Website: macys
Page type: customer-info-address
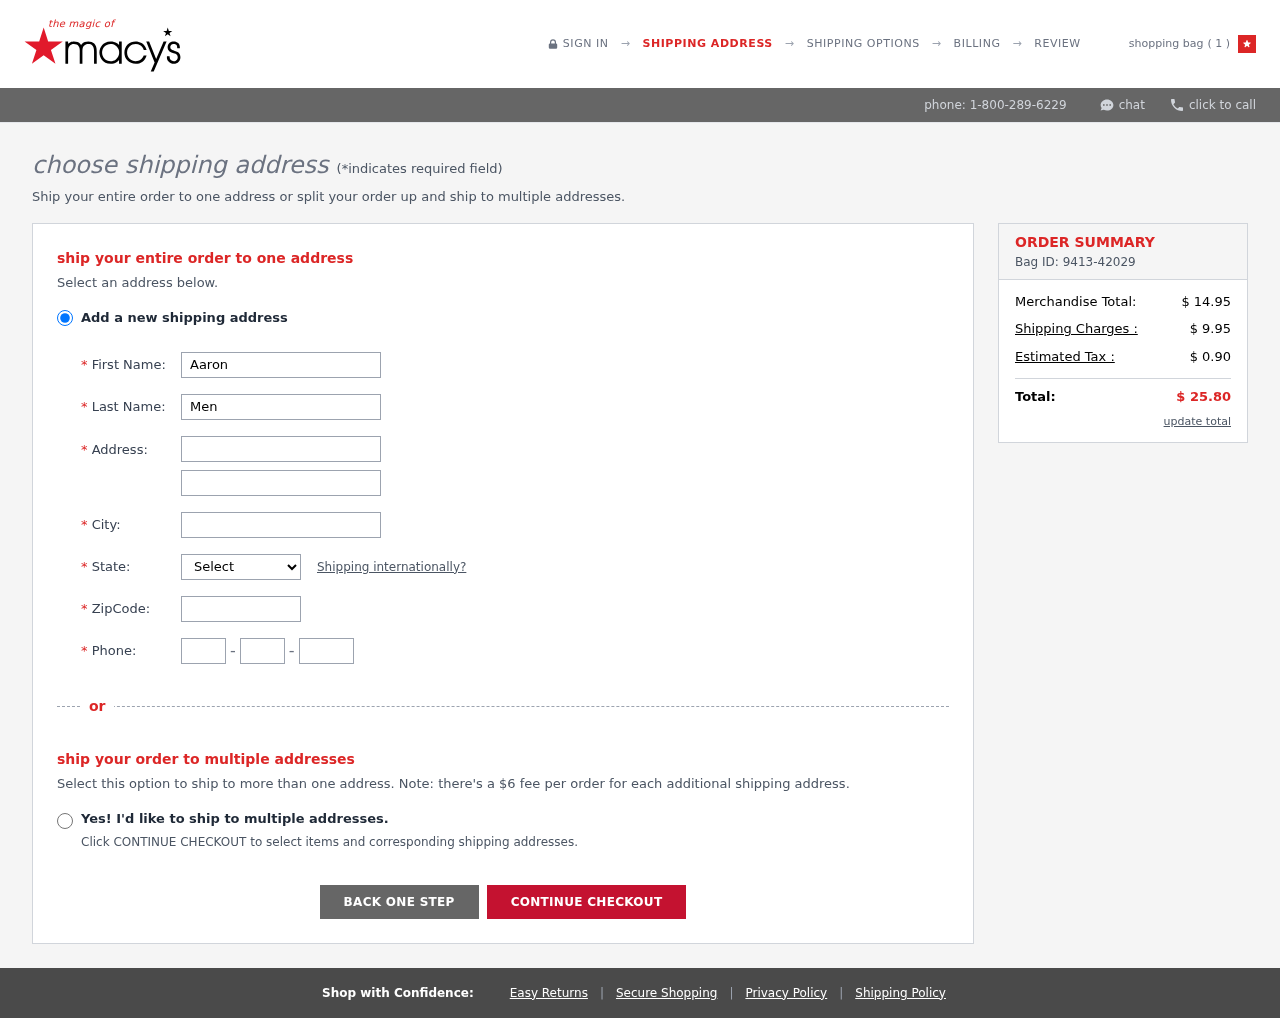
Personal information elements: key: PII_CITY
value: Weissport
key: PII_FIRSTNAME
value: Aaron
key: PII_LASTNAME
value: Mendoza
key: PII_PHONE_AREA
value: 693
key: PII_PHONE_PREFIX
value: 695
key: PII_PHONE_SUFFIX
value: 1455
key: PII_POSTCODE
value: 94054
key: PII_STATE_ABBR
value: TX
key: PII_STREET
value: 444 Perry Throughway
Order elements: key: ORDER_NUM_ITEMS
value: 1
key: ORDER_ID
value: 9413-42029
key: ORDER_SUBTOTAL
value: $ 14.95
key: ORDER_SHIPPING_COST
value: $ 9.95
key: ORDER_TAX
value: $ 0.90
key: ORDER_TOTAL
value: $ 25.80